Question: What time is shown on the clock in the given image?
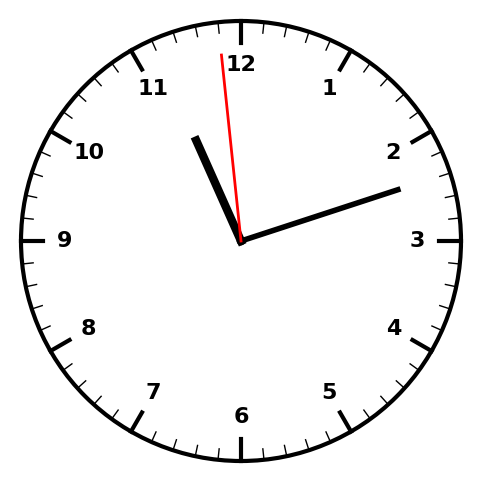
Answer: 11:11:59